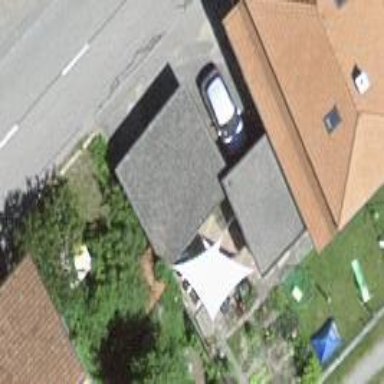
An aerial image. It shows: Garage building.